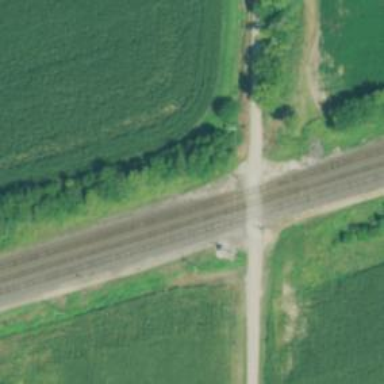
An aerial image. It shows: Level crossing along the railway.